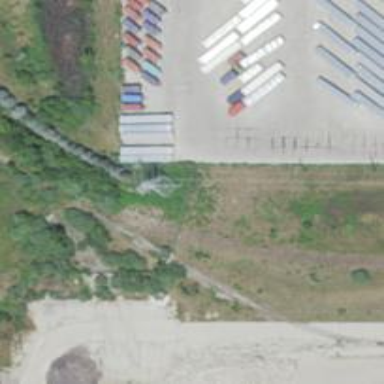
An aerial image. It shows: Abandoned railway spur.